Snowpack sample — Loveland Pass, Silver Plume, Colorado, USA (2/11/26, 12:00 PM MST)
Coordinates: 39.663, -105.886
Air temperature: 35 °F
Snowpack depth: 82 cm
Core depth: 20 cm
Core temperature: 17.6 °F
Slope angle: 13°, slope face: 12°
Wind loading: high
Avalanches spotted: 1
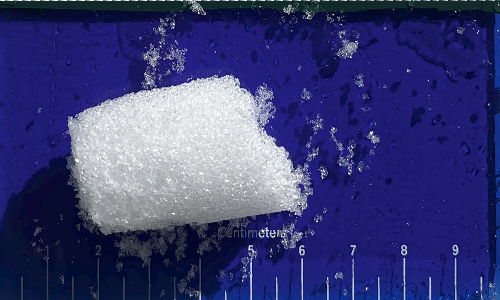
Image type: core
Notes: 1 small avalanche spotted on the north side of the bowl, lots of wind loading